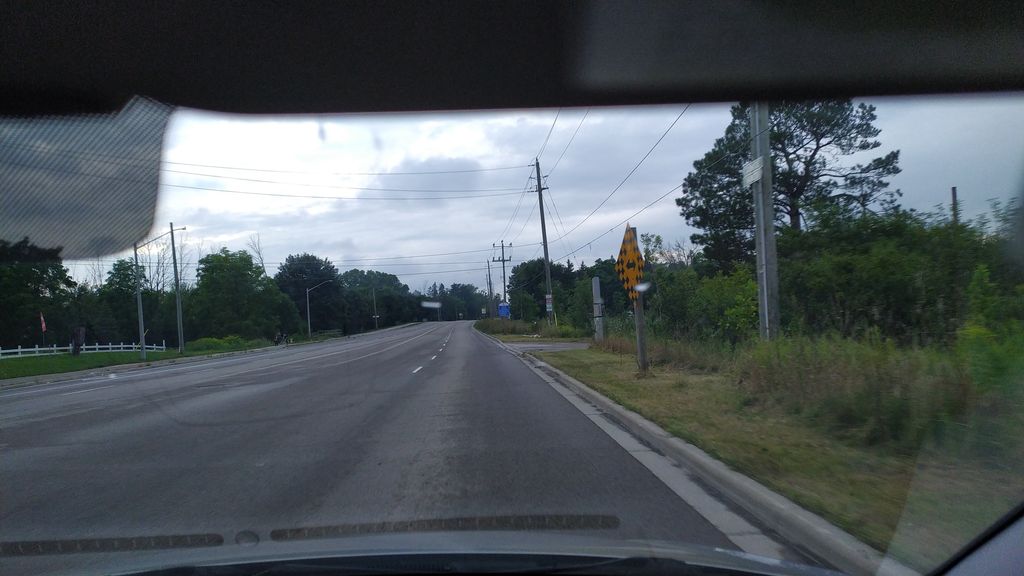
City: kitchener-waterloo